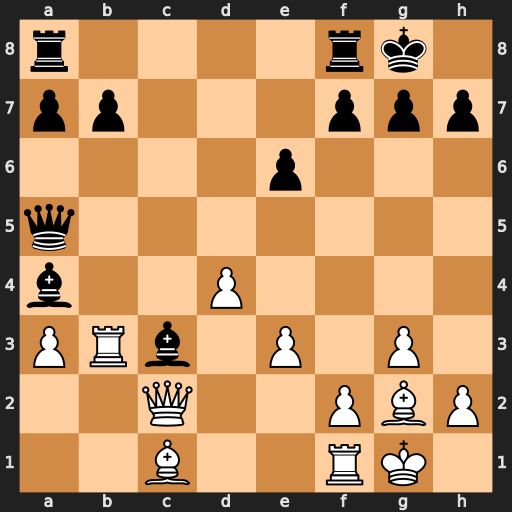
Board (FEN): r4rk1/pp3ppp/4p3/q7/b2P4/PRb1P1P1/2Q2PBP/2B2RK1
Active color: w
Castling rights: -
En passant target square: -
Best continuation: Qxc3 Qxc3 Rxc3